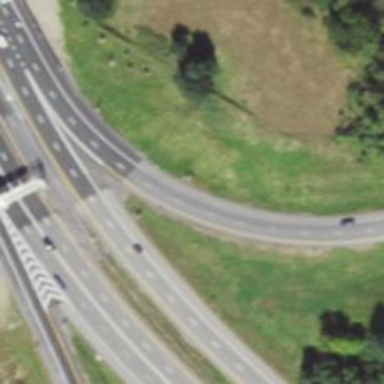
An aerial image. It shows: Asphalt motorway link.